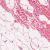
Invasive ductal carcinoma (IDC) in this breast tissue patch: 0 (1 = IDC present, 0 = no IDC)